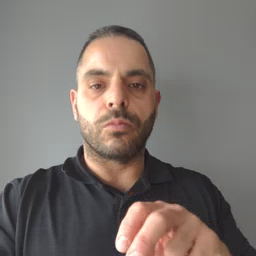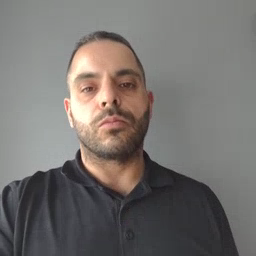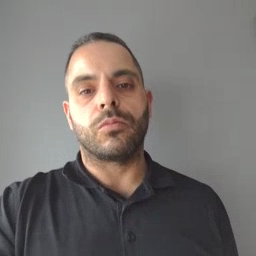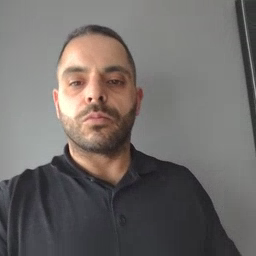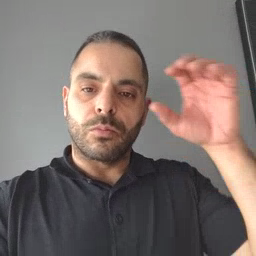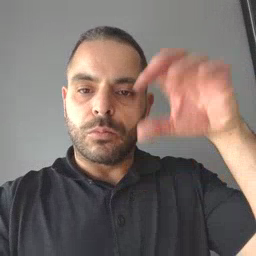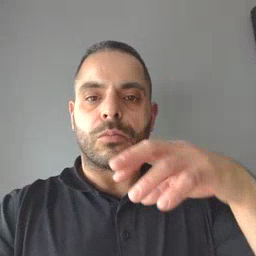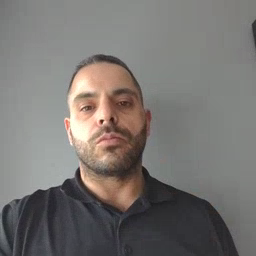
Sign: rain